Question: I have some extremely repetitive python code that I would like to turn in to a function but I am unsure of the logic as a while loop is involved.
'''
#Get initial tracks for playlist and save to JSON file
tracks_file_count = 0
tracks_file_name = f'{str(tracks_file_count)}_tracks.json'
tracks_file = open(tracks_file_name,'w+')
tracks_response = requests.request('GET',
f'{config.global_url}/users/{user}/playlists/{playlist_id}/tracks',
headers=headers
)
tracks_file.write(tracks_response.text)
tracks_file.close()
tracks_file = open(tracks_file_name,'r')
tracks = json.load(tracks_file)
#Save comma seperated track ID's to variable
id_dict = []
for i in tracks['items']:
track_id = i['track']['id']
id_dict.append(track_id)
id_comma = (','.join(id_dict))
#Get Audio Features
features_file_count = 0
features_file_name = f'{str(features_file_count)}_features.json'
features_file = open(features_file_name,'w+')
features_response = requests.request('GET',
f'{config.global_url}/audio-features/?ids={id_comma}',
headers=headers
)
features_file.write(features_response.text)
features_file.close()
features_file = open(features_file_name,'r')
features = json.load(features_file)
track_writer(tracks, playlist_id)
feature_writer(features, playlist_id)
next_url = tracks['next']
while next_url != None:
tracks_file_count += 1
tracks_file_name = f'{str(tracks_file_count)}_tracks.json'
tracks_file = open(tracks_file_name,'w+')
tracks_response = requests.request('GET', next_url,
headers=headers
)
tracks_file.write(tracks_response.text)
tracks_file.close()
tracks_file = open(tracks_file_name,'r')
tracks = json.load(tracks_file)
#Save comma seperated track ID's to variable
id_dict = []
for i in tracks['items']:
track_id = i['track']['id']
id_dict.append(track_id)
id_comma = (','.join(id_dict))
#Get Audio Features
features_file_count += 1
features_file_name = f'{str(features_file_count)}_features.json'
features_file = open(features_file_name,'w+')
features_response = requests.request('GET',
f'{config.global_url}/audio-features/?ids={id_comma}',
headers=headers
)
features_file.write(features_response.text)
features_file.close()
features_file = open(features_file_name,'r')
features = json.load(features_file)
track_writer(tracks, playlist_id)
feature_writer(features, playlist_id)
next_url = tracks['next']
'''
Link to original <URL> .
In my case, I start of by naming my files with 0_ and then while a condition is not equal to 'None' I do the code again but increment the file name so that it starts with 1_ and so on. The URL also changes. This

shows that the only changes are incrementing by 1 and the URL.
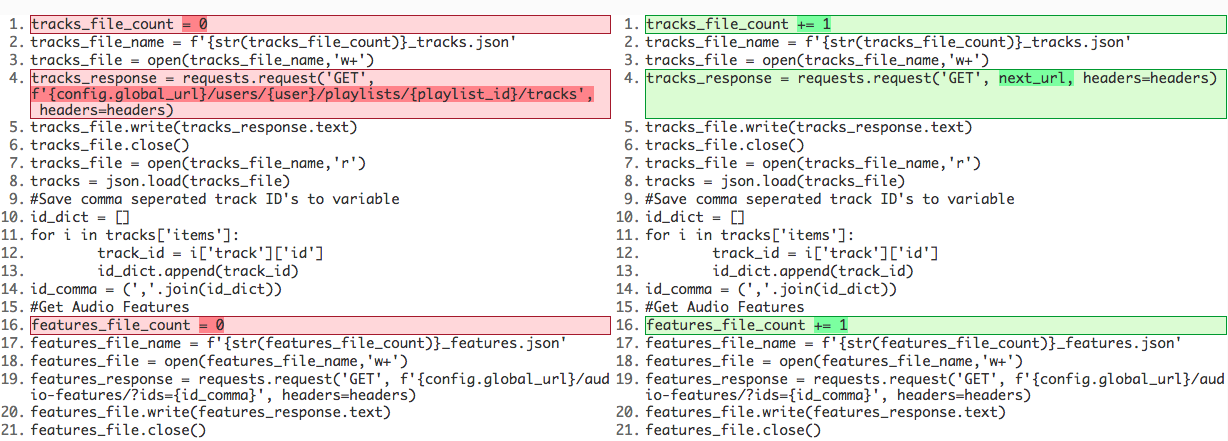
Answer: Just take the common parts and factor them out into a function:
'''
def repetitiveStuff(tracks_file_count, next_url, features_file_count)
tracks_file_name = f'{str(tracks_file_count)}_tracks.json'
tracks_file = open(tracks_file_name,'w+')
tracks_response = requests.request('GET', next_url, headers=headers)
tracks_file.write(tracks_response.text)
tracks_file.close()
tracks_file = open(tracks_file_name,'r')
tracks = json.load(tracks_file)
#Save comma seperated track ID's to variable
id_dict = []
for i in tracks['items']:
track_id = i['track']['id']
id_dict.append(track_id)
id_comma = (','.join(id_dict))
#Get Audio Features
features_file_name = f'{str(features_file_count)}_features.json'
features_file = open(features_file_name,'w+')
features_response = requests.request('GET',
f'{config.global_url}/audio-features/?ids={id_comma}',
headers=headers
)
features_file.write(features_response.text)
features_file.close()
features_file = open(features_file_name,'r')
features = json.load(features_file)
track_writer(tracks, playlist_id)
feature_writer(features, playlist_id)
return tracks['next']
#Get initial tracks for playlist and save to JSON file
next_url = repetitiveStuff(
0,
f'{config.global_url}/users/{user}/playlists/{playlist_id}/tracks',
0
)
tracks_file_count = 0
features_file_count = 0
while next_url != None:
tracks_file_count += 1
features_file_count += 1
next_url = repetitiveStuff(tracks_file_count, next_url, features_file_count)
'''
Note that now the identifiers 'tracks_file_count', 'next_url' and 'features_file_count' are used : as arguments to the function, and as global variables / loop variable. The 'next_url' is now returned by the function that creates the 'tracks' dictionary.